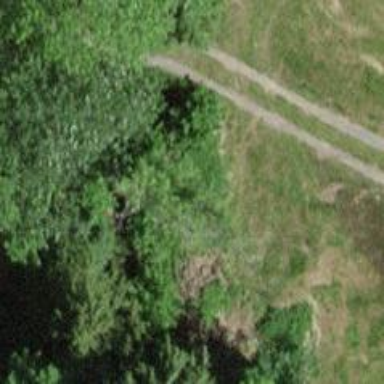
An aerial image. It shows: Culvert tunnel.